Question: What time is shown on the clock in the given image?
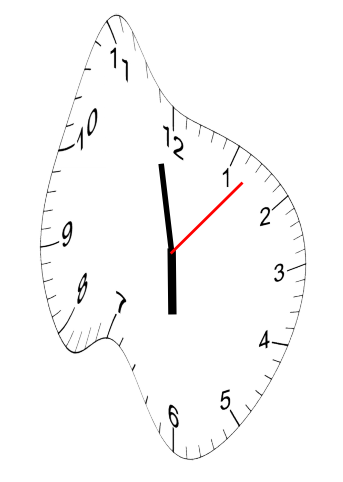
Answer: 05:58:07